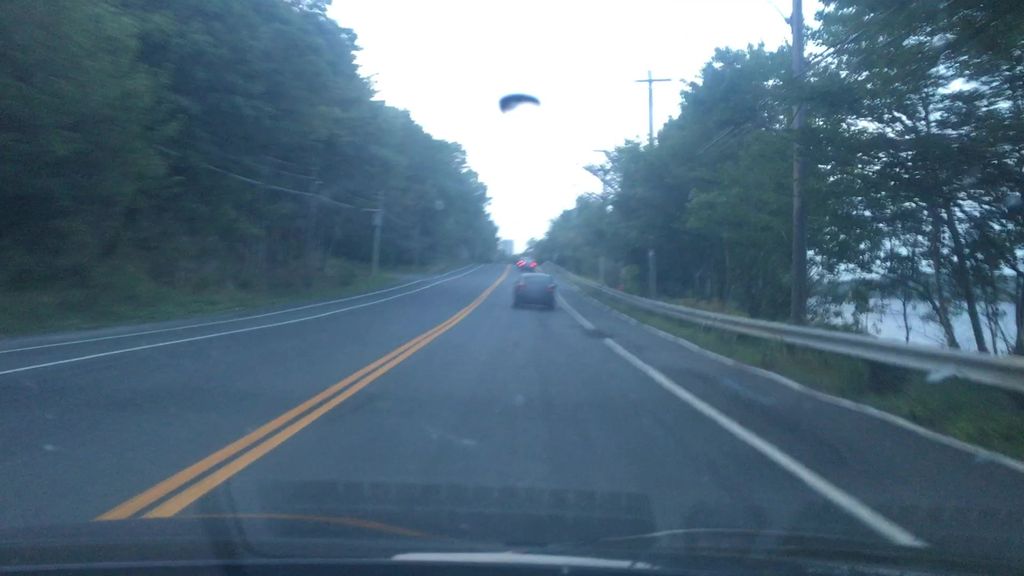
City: halifax